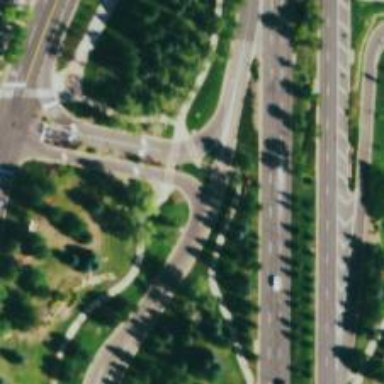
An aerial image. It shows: Primary link highway with asphalt surface.